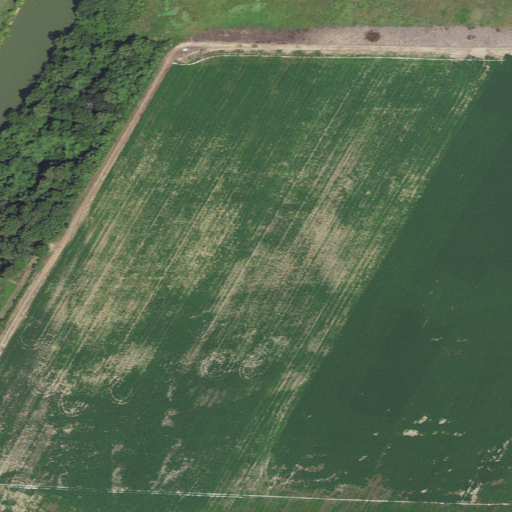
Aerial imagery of island in Arkansas named Newton Island containing cultivated crops, woody wetlands, open water, herbaceous wetlands, and open development